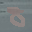
Label: 8